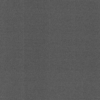
Label: dusty